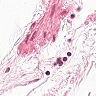
Metastatic tissue present: no